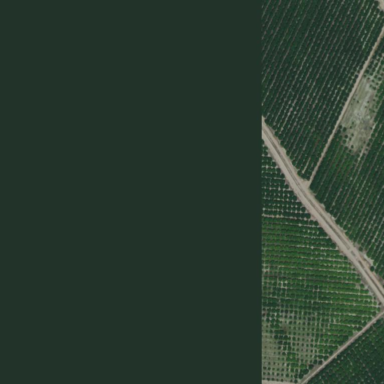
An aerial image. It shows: Orchard.